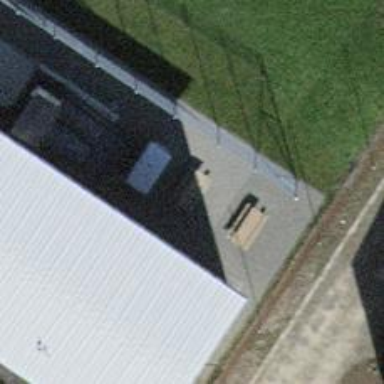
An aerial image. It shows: Picnic table located in leisure land area.